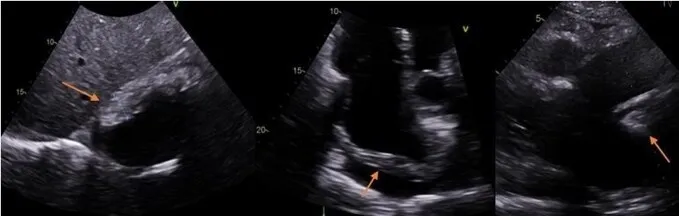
Posterior right atrial pseudotumor (subxiphoid four-chamber, apical four-chamber, and left parasternal long axis views, respectively).
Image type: radiology (ultrasound)